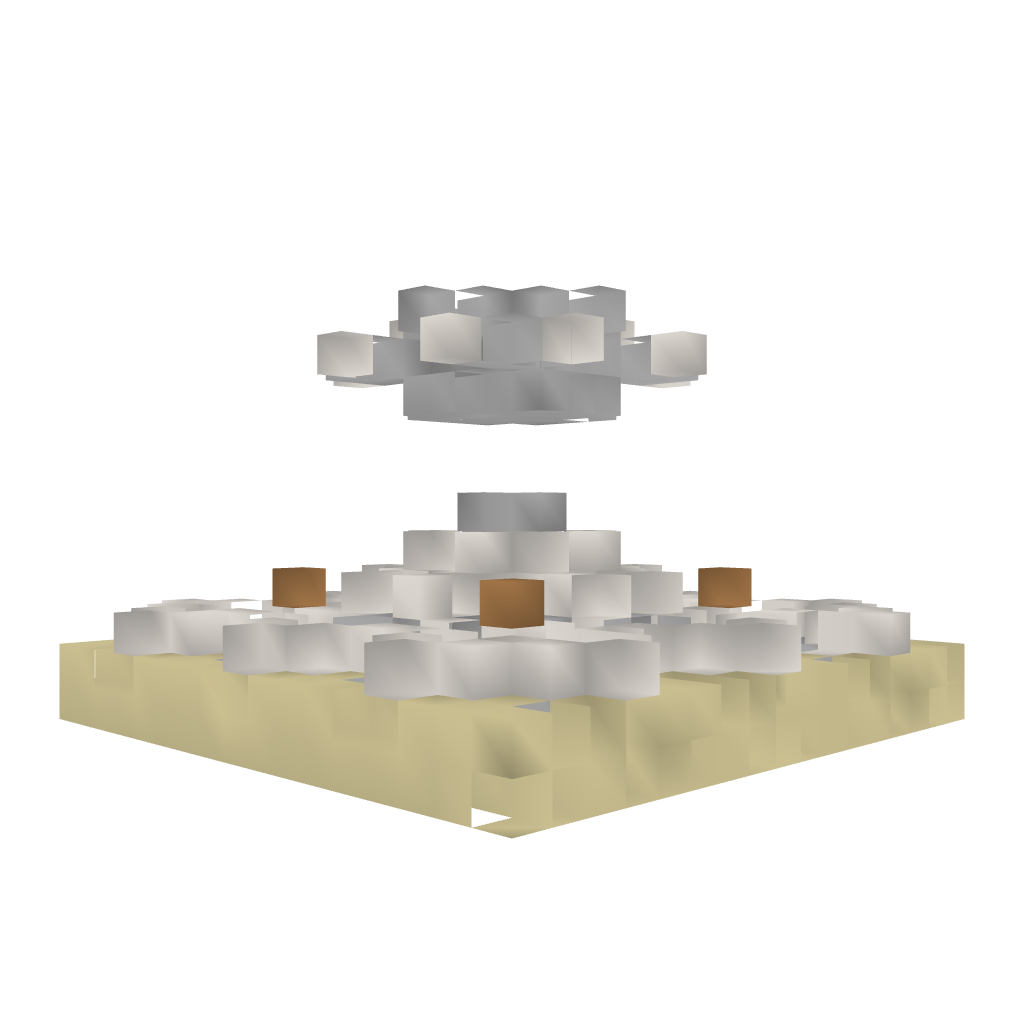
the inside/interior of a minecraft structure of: Big Quartz Fountain